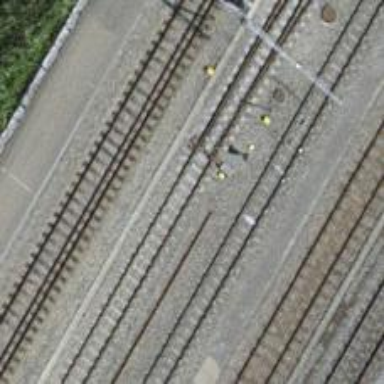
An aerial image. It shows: Railway switch.